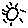
Label: sun